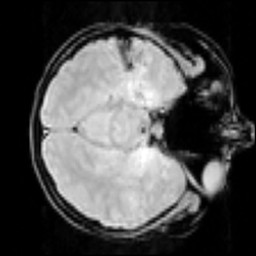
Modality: inplaneT1
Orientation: axial
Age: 28
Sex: female